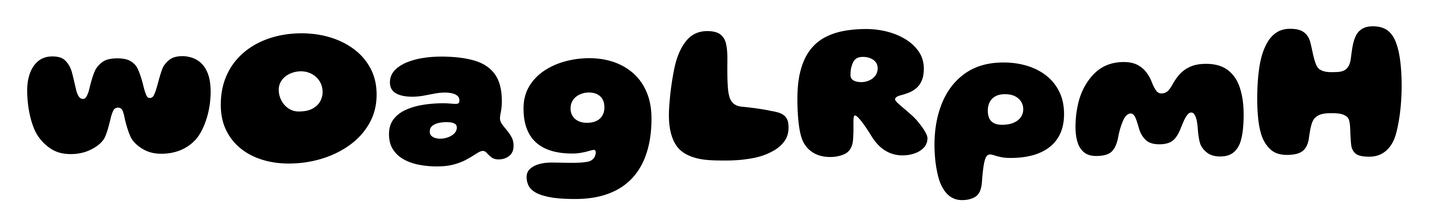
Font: Gluten_ExtraBold